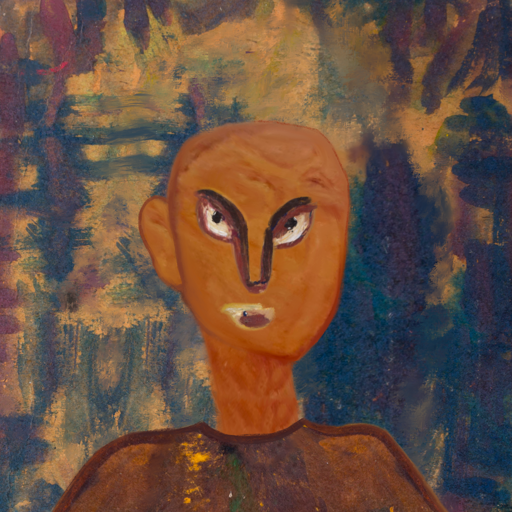
Background: InTheSun, Head And Neck Front: Pious_Lady, Face Front: After_Raid, Bust: Comrade, Hair Front: Blank, Head Accessory: Blank, Second Necklace: Blank, Necklace: Blank, Baby: Blank